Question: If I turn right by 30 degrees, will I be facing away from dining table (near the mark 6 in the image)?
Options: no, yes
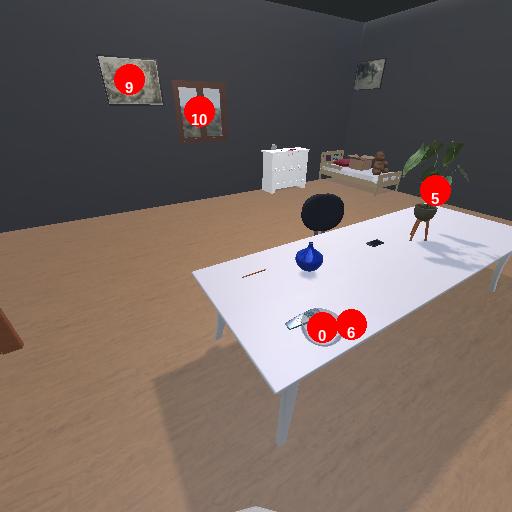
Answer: no